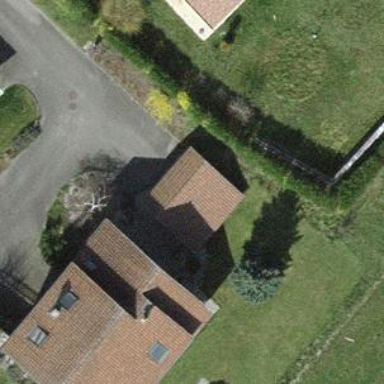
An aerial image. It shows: Garage.